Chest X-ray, PA view. Patient: 68 years old, sex M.
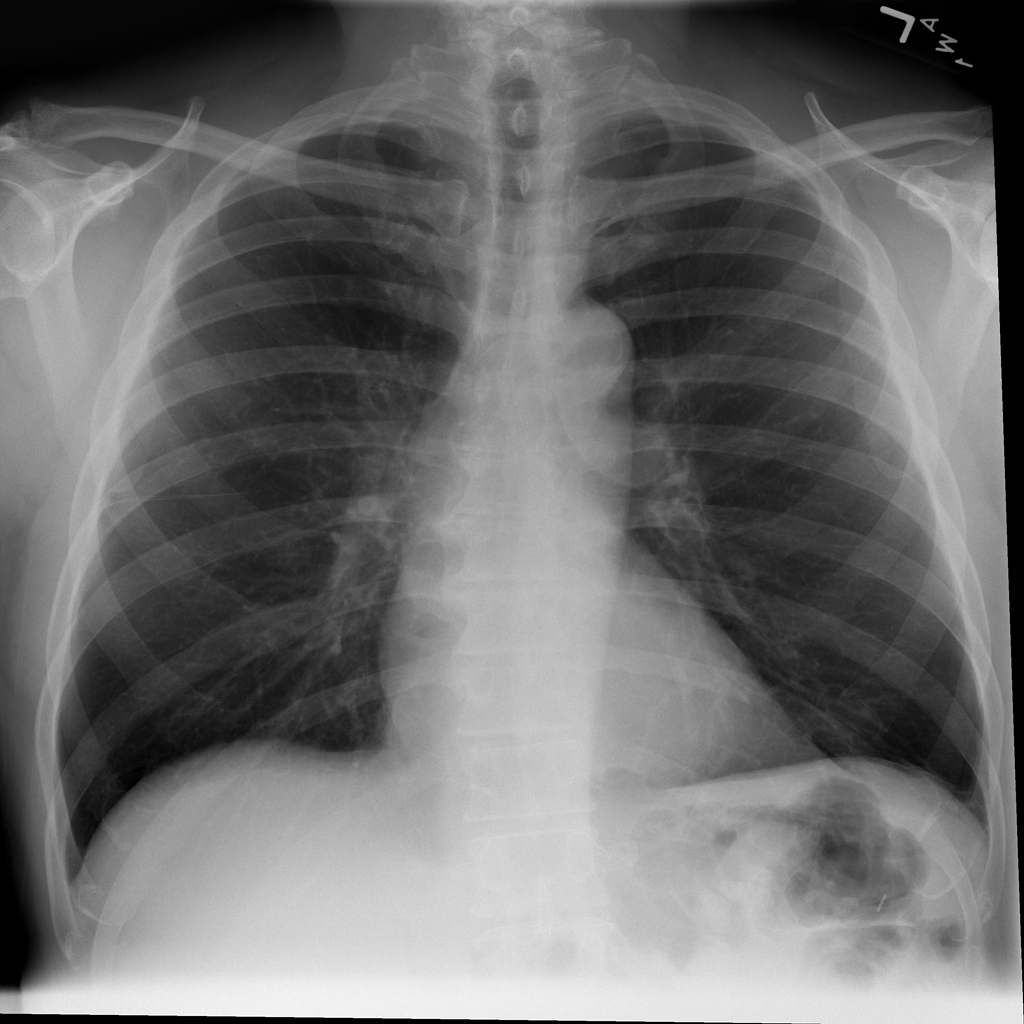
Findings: No Finding